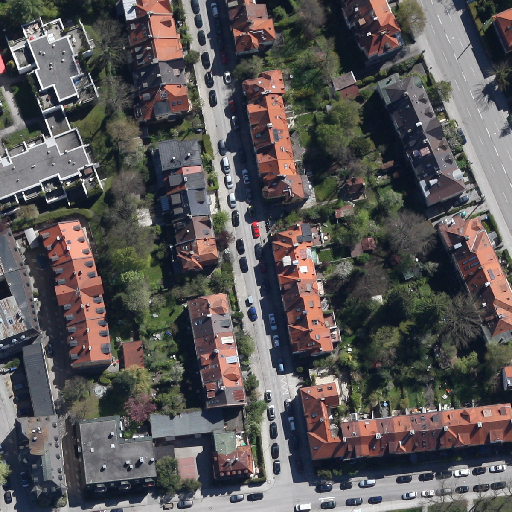
Referring expression: vehicle